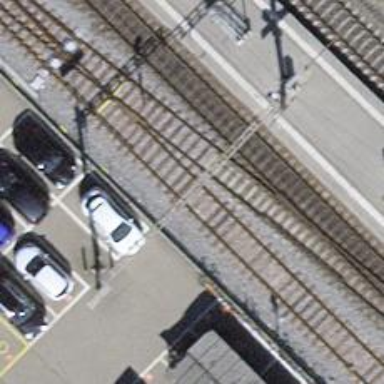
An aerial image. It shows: Railway milestone.